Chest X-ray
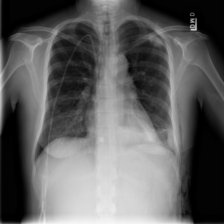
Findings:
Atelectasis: negative
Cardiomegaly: negative
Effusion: negative
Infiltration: positive
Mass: negative
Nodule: negative
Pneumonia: negative
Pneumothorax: positive
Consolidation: negative
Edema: negative
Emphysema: positive
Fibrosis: negative
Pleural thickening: negative
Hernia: negative